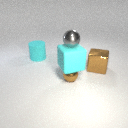
small brown metal sphere to the left of large brown metal cube